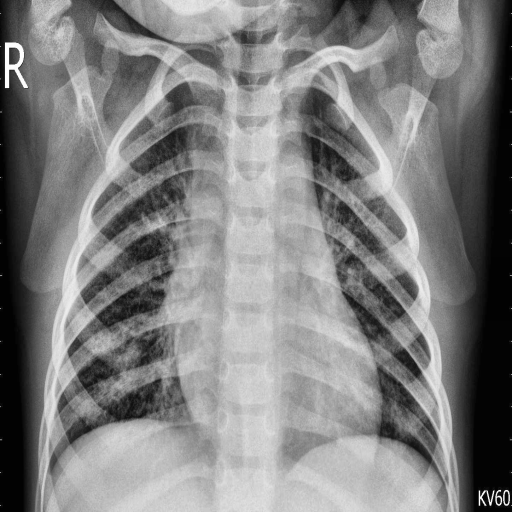
Finding: PNEUMONIA